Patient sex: F
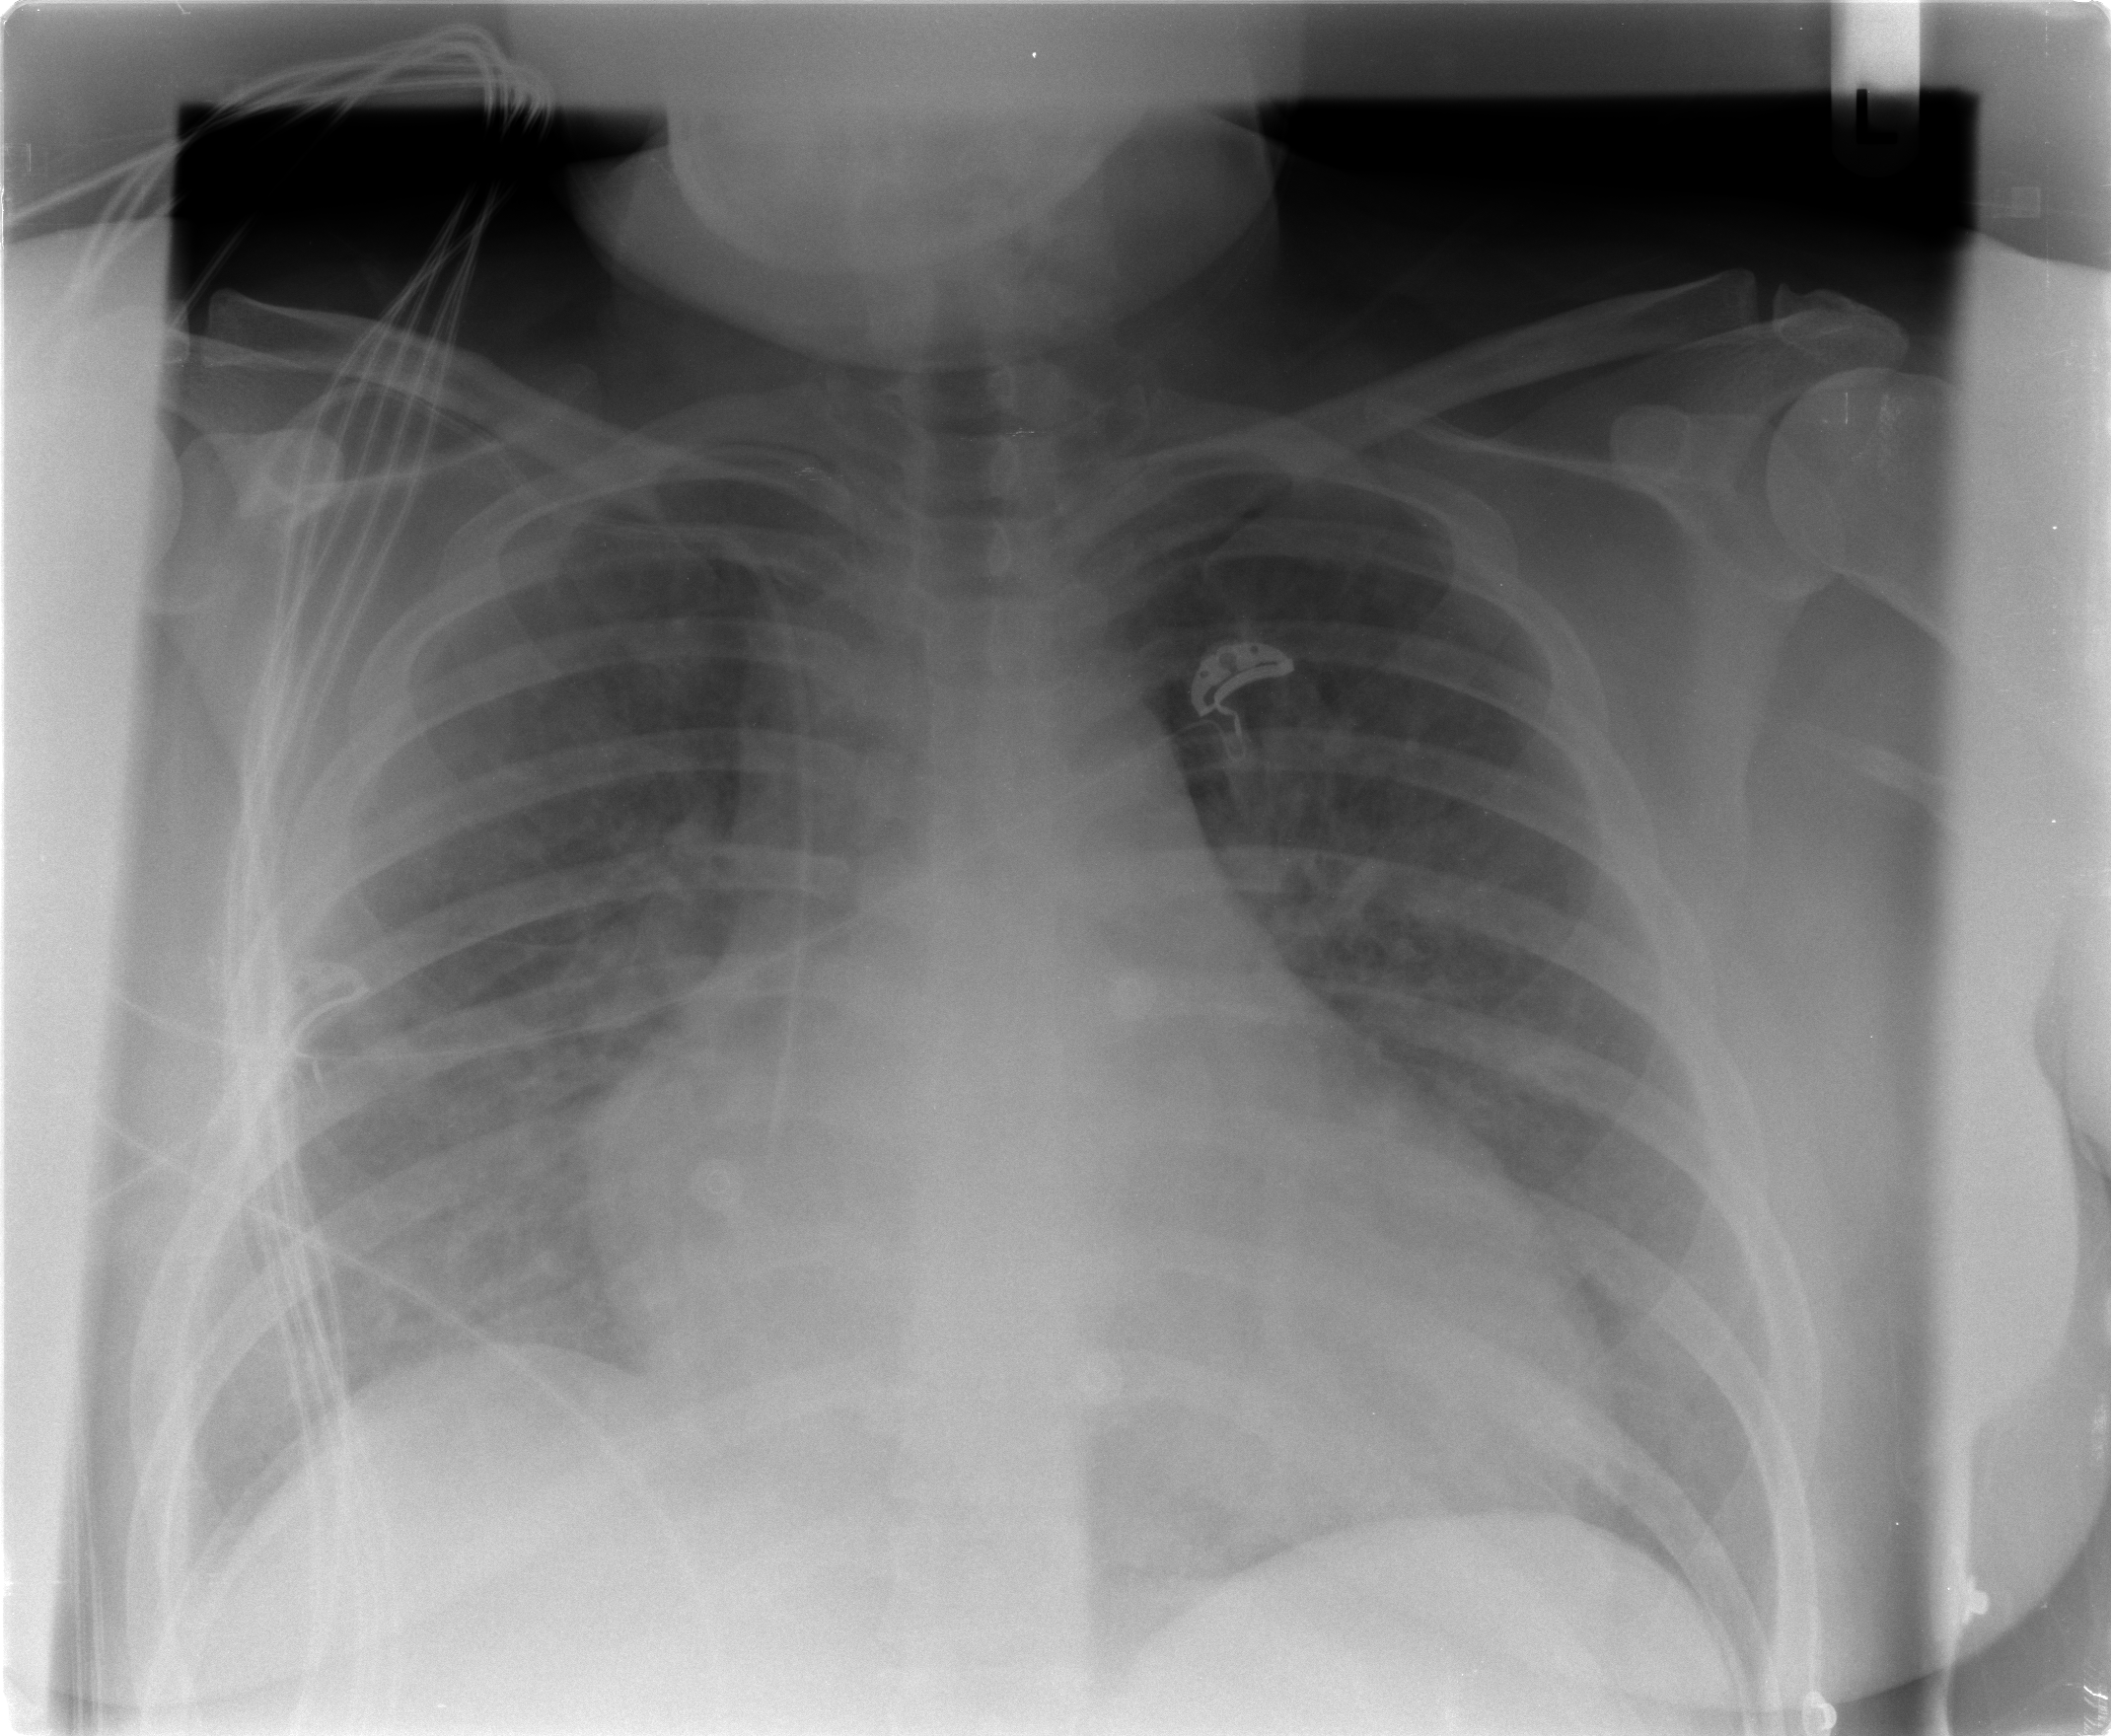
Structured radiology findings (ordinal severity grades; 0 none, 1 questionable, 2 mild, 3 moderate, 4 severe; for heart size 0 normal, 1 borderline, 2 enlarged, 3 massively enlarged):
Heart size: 2
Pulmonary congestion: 2
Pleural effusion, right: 2
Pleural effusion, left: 0
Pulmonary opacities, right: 2
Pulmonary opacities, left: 2
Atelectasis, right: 2
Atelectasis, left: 2